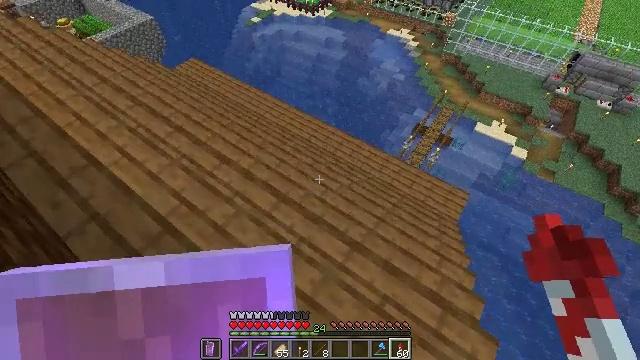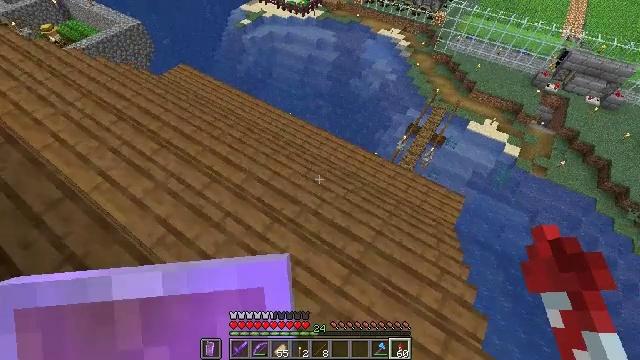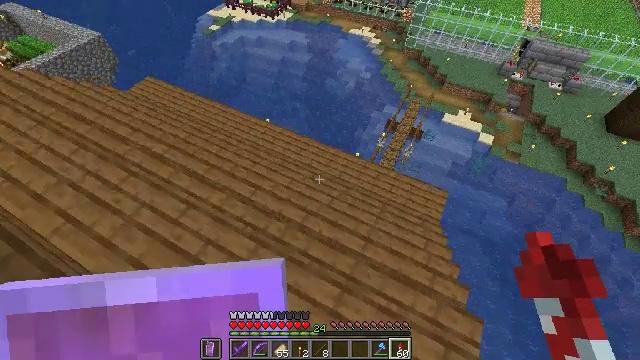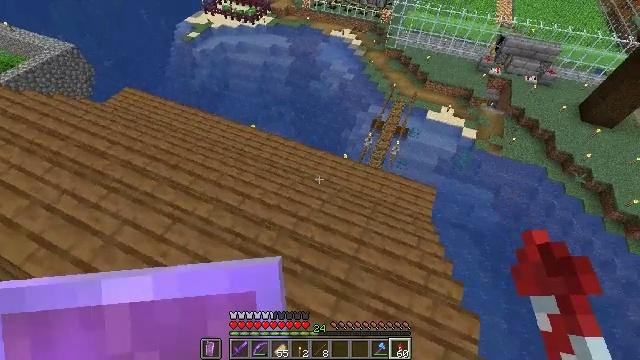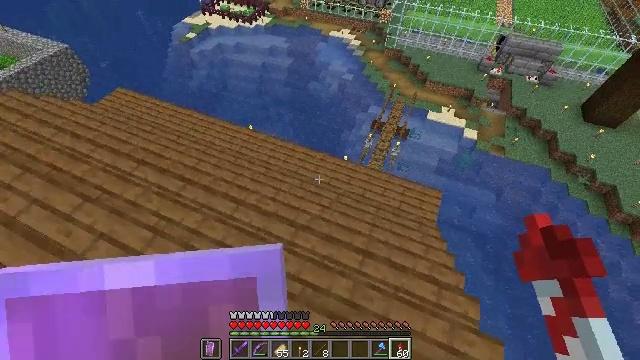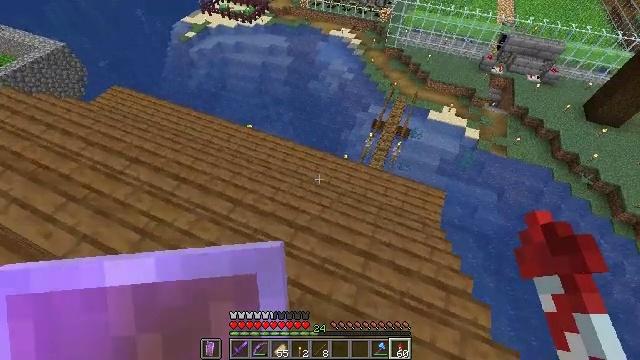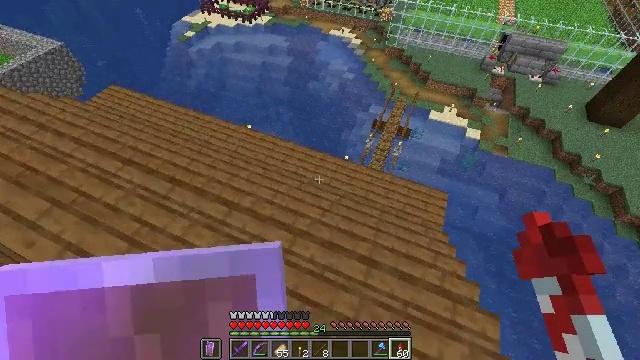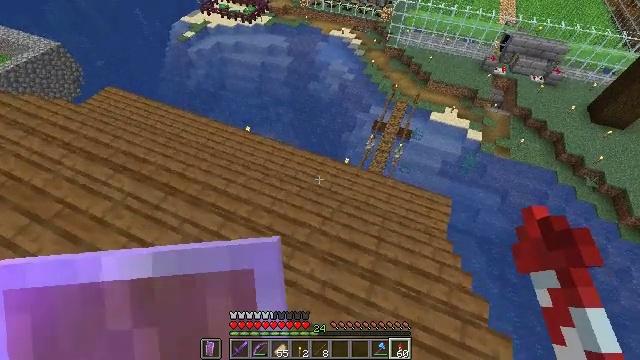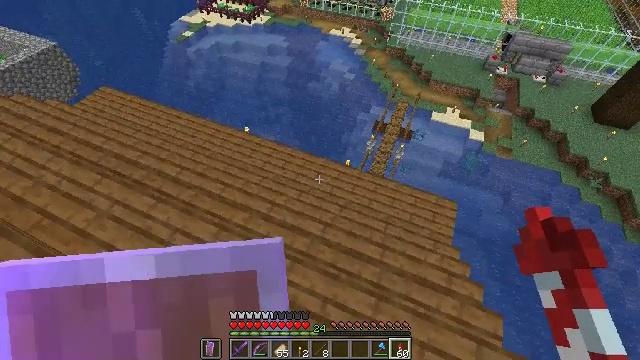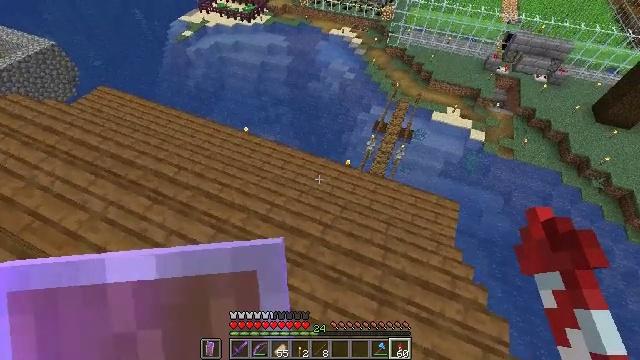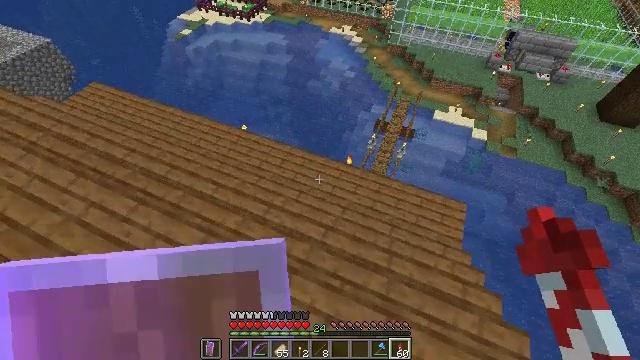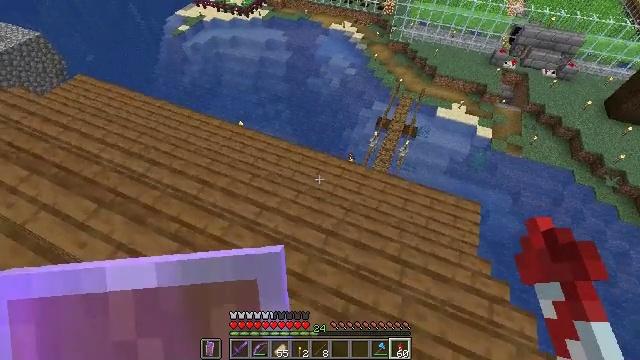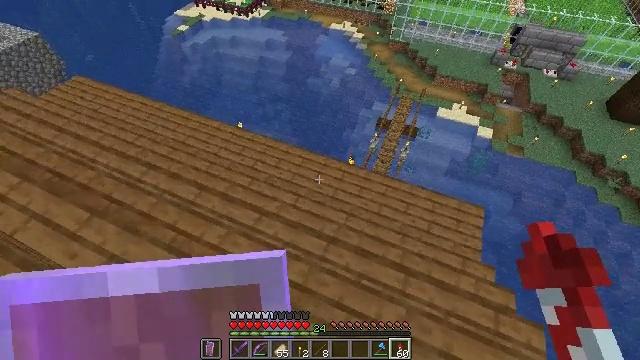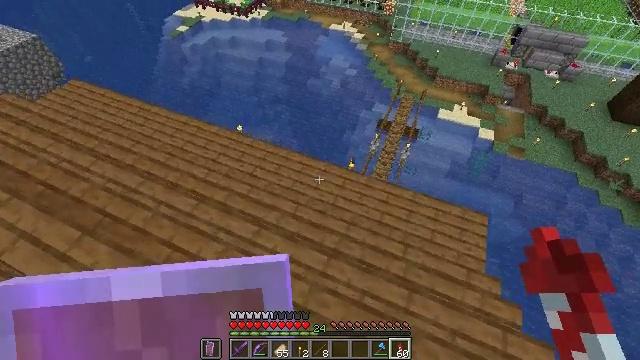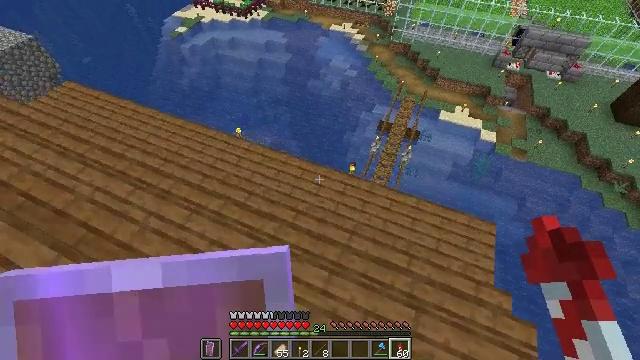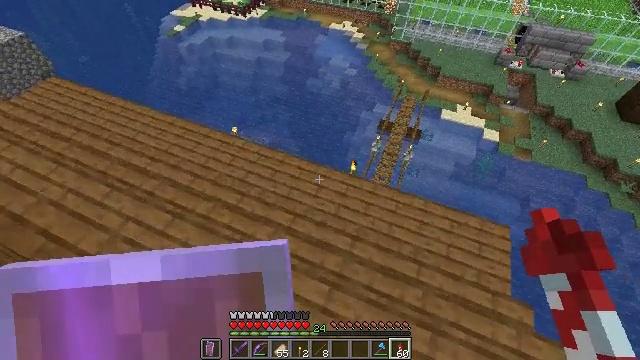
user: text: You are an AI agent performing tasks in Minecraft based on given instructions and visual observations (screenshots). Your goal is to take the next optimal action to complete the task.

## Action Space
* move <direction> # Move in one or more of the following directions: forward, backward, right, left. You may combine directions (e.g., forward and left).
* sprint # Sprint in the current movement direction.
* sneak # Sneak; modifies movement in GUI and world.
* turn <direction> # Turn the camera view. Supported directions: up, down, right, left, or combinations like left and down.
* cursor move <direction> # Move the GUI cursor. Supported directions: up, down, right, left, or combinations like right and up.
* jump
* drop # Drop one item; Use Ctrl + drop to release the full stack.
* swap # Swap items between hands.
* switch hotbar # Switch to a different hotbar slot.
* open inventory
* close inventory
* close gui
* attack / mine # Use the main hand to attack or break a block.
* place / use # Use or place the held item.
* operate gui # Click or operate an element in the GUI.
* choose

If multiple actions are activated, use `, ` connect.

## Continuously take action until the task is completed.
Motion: motion action
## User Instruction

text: Mine blackstone blocks.
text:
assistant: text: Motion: move forward, turn right
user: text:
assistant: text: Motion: move forward, turn right
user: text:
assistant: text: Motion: move forward, turn right
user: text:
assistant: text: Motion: move forward
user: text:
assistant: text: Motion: move forward
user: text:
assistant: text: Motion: move forward
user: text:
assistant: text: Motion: move forward
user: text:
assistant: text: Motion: move forward
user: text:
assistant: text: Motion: move forward
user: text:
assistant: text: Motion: move forward
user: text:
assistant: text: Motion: move forward
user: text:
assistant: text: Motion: move forward
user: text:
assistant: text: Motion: move forward
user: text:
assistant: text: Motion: move forward
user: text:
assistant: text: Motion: move forward
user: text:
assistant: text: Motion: move forward, turn right and up
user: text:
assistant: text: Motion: move forward, turn right and up
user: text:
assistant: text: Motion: move forward, turn right and up
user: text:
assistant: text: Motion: move forward, turn right
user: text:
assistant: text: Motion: move forward
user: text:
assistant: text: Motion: move forward
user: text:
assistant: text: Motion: move forward
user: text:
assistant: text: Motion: move forward
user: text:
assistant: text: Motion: move forward
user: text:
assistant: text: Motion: move forward
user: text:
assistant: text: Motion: move forward
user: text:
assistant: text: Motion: no_op
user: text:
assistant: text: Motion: no_op
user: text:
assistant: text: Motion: no_op
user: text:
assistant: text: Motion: no_op